RGB frame:
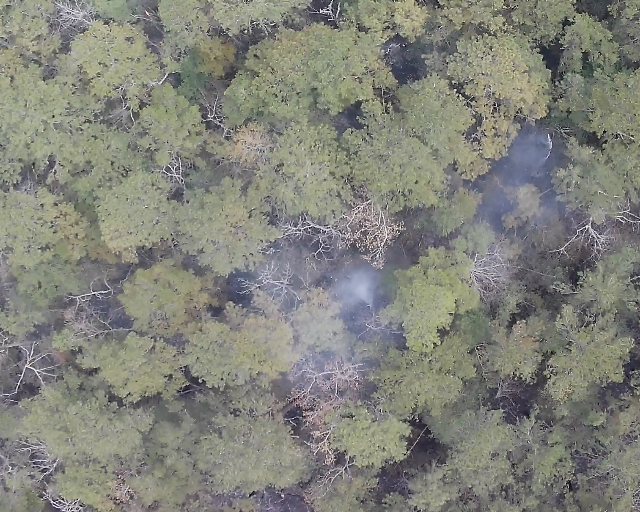
Thermal frame:
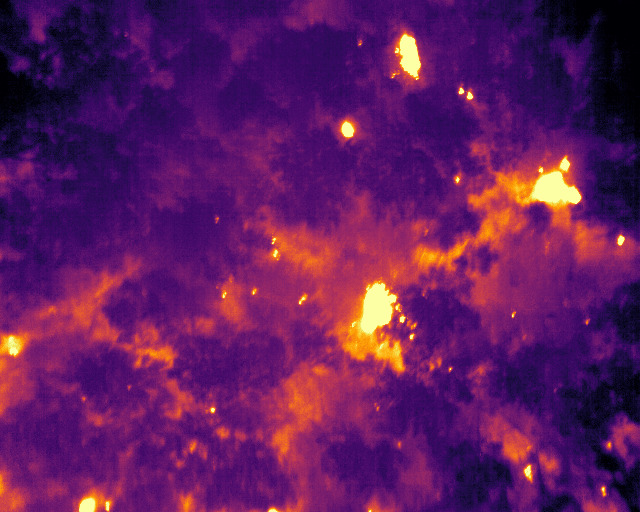
Captured: 2026-02-26 03:07:16
Pixels at or above 80 °C: 548 (fraction of frame: 0.001672)